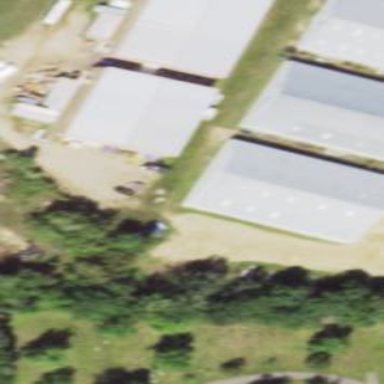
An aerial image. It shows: Warehouse building.